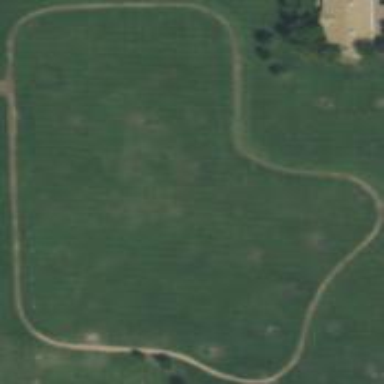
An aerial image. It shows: Track located within leisure land area.